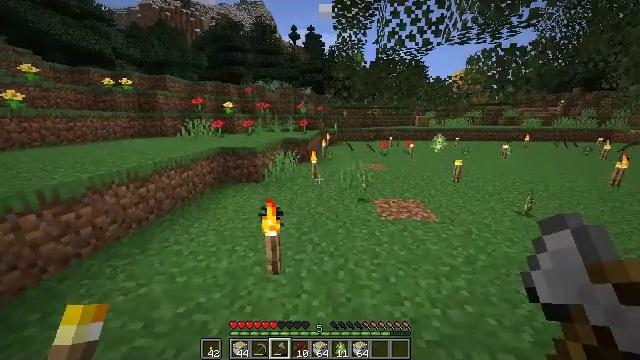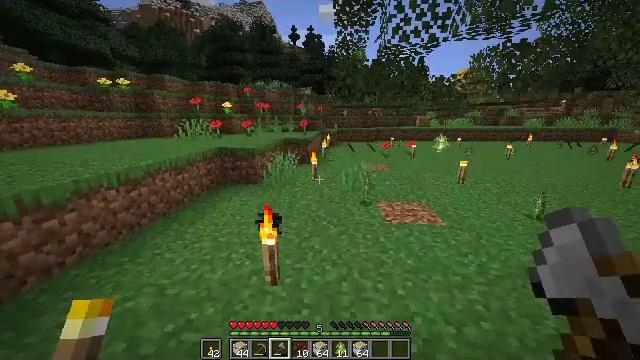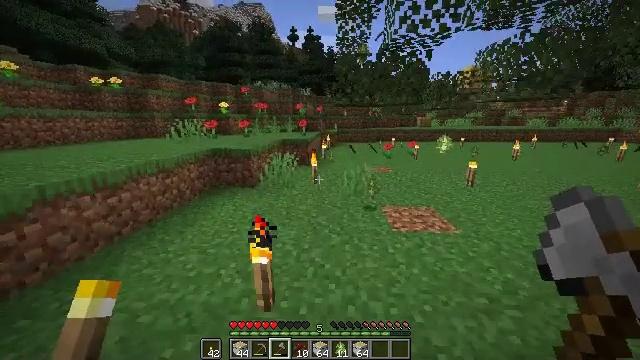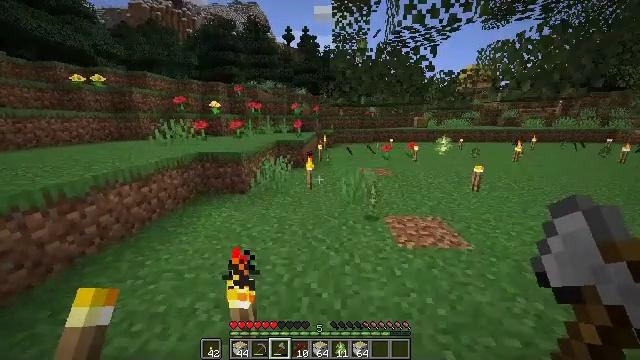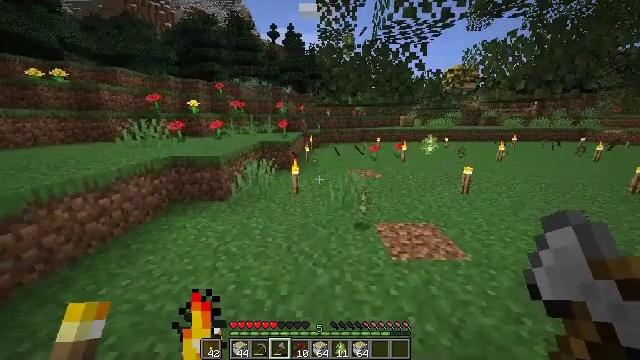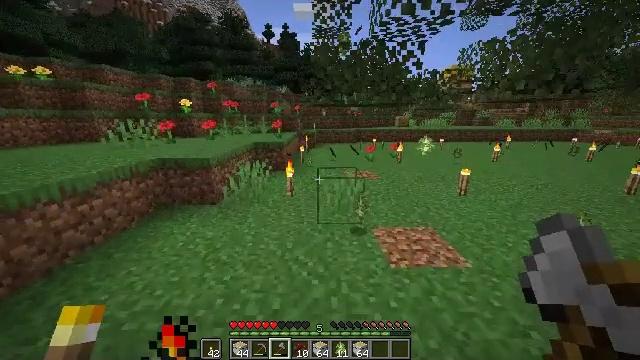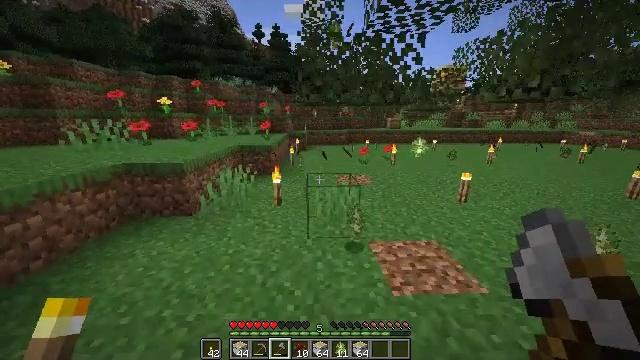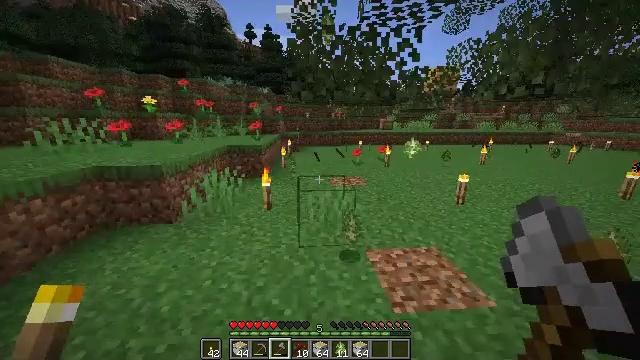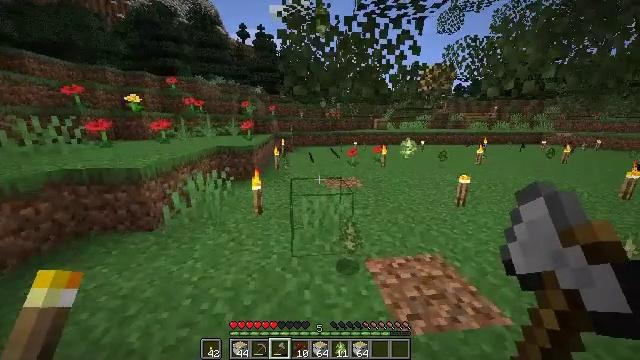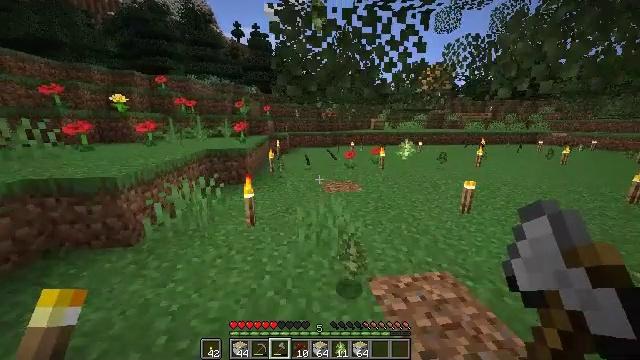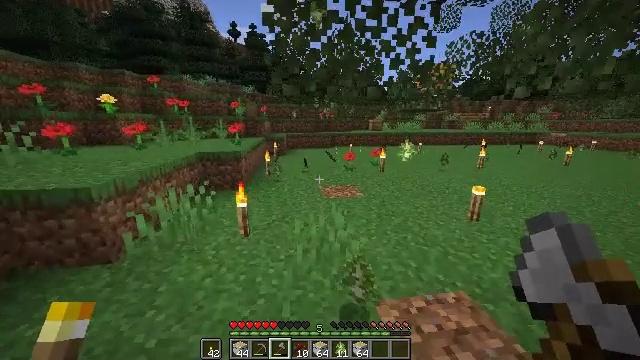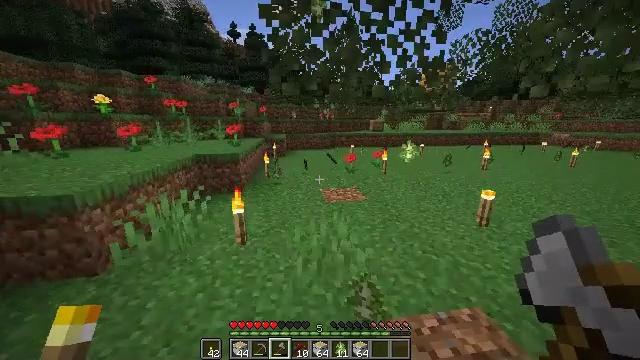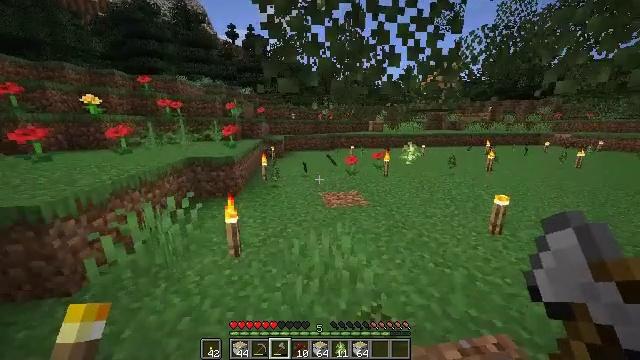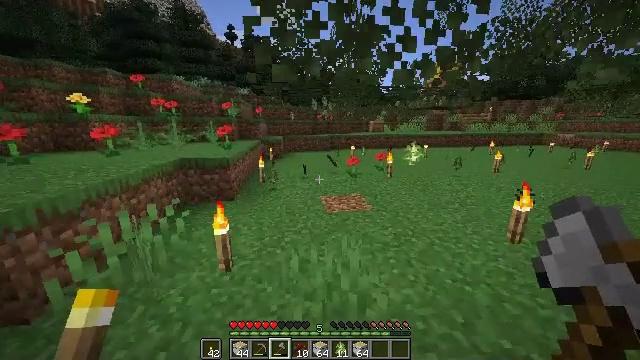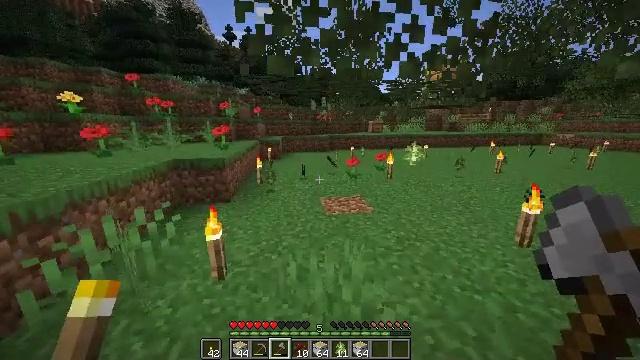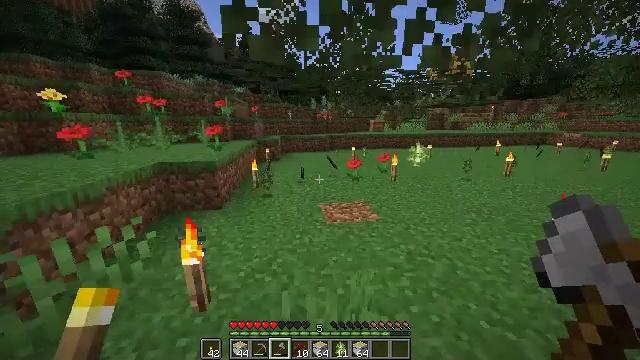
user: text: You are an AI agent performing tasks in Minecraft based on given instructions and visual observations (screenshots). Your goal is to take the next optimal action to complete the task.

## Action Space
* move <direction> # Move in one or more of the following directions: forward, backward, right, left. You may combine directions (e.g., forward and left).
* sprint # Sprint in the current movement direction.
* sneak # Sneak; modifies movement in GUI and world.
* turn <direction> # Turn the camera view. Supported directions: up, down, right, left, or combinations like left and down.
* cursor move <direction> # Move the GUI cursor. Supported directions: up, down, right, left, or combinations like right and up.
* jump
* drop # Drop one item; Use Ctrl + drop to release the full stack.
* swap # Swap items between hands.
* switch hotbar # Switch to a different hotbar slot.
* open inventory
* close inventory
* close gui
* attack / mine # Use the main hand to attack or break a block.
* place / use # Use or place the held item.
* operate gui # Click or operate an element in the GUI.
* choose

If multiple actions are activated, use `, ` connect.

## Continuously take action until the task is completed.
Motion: motion action
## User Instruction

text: Mine birch sapling.
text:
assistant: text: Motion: move forward
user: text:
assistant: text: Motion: move forward
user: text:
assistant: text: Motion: move forward, turn right
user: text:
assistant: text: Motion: move forward, turn right
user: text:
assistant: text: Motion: move forward, turn right
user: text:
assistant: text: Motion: move forward, turn right
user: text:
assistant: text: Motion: move forward, turn right
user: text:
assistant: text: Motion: move forward, turn right
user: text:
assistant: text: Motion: move forward, turn right
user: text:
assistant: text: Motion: move forward
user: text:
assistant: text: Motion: move forward
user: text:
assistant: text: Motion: move forward
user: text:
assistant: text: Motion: move forward
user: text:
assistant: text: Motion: move forward
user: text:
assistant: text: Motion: move forward
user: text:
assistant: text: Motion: move forward
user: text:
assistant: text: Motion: move forward
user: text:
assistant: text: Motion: move forward
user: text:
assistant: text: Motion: move forward
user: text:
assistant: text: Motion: move forward
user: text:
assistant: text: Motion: move forward
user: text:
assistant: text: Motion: move forward
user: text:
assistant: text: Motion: move forward
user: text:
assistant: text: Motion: move forward and move left
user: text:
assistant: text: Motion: move forward and move left
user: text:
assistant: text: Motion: move forward and move left, turn right
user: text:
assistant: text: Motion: move forward and move left, turn right
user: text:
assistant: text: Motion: move forward and move left, turn right
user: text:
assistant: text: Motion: move forward and move left, turn right
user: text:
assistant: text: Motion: move forward and move left, turn right